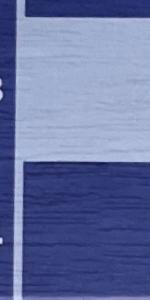
Label: Empty